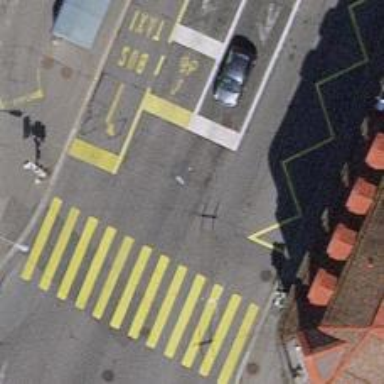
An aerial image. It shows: Trolleybus stop position for public transport.